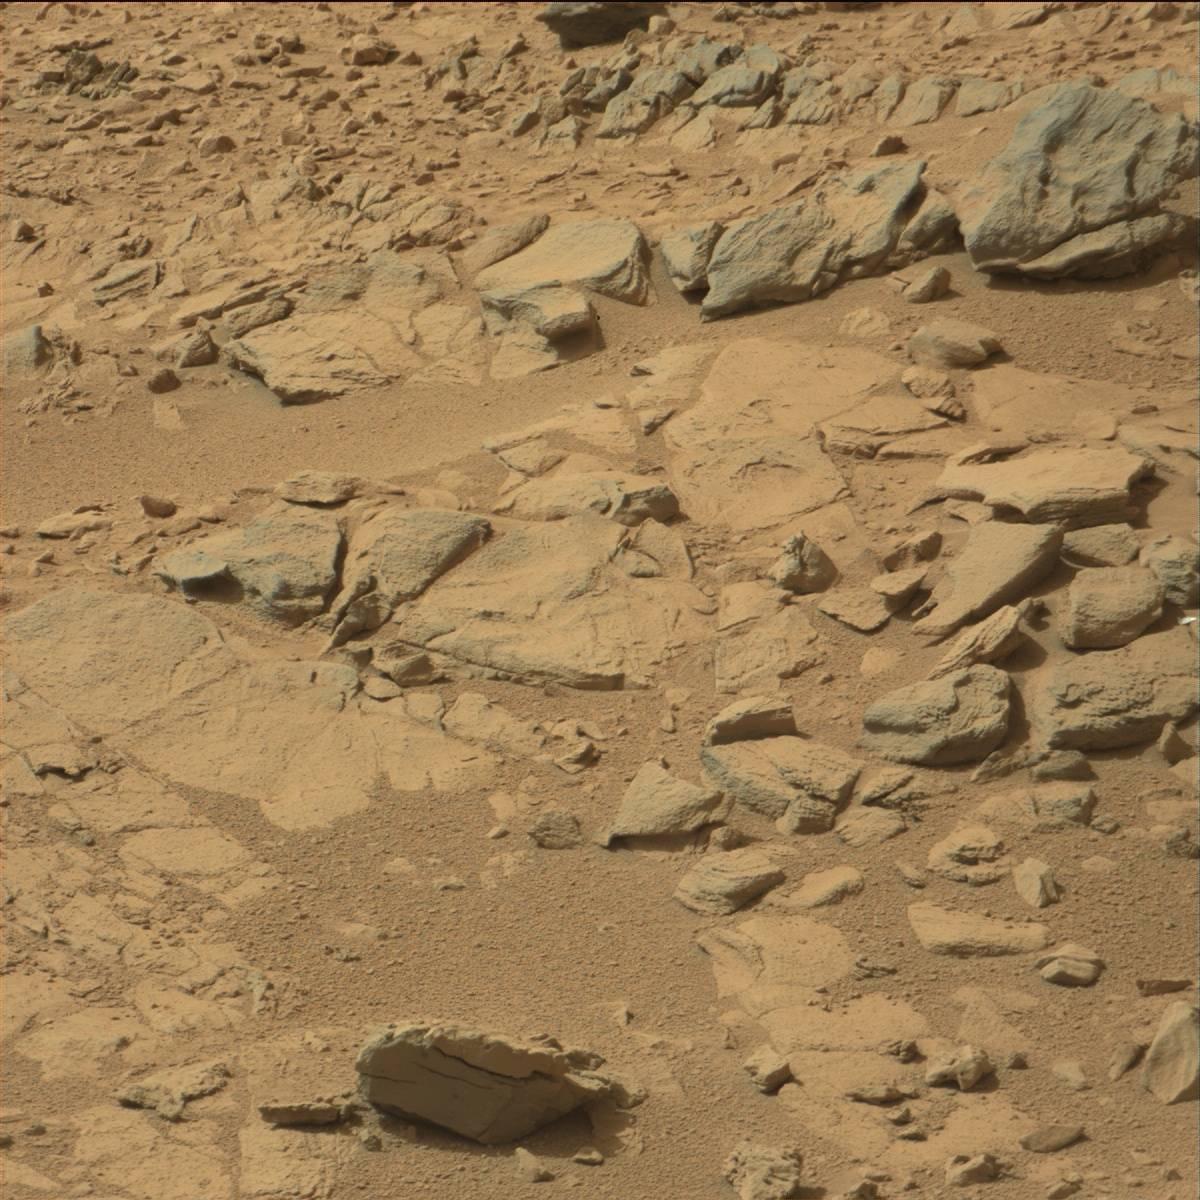
Terrain classes present: Bedrock, Rock, Sand / Soil